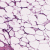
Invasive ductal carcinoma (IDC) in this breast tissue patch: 0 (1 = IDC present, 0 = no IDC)